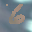
Label: 6